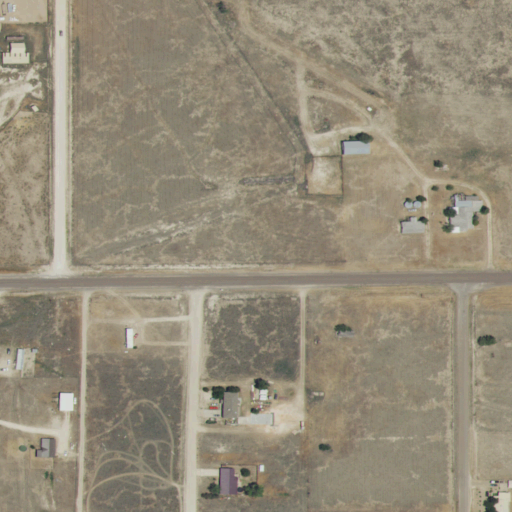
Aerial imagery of mountain in New Mexico named Chalk Hill containing cultivated crops, grassland, low intensity development, open development, and medium intensity development